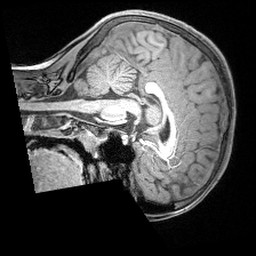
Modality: T1w
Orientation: sagittal
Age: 9
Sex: female
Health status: ill
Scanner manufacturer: siemens
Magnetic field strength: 3 T
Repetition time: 1.6 s
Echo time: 0.00179 s